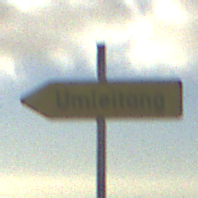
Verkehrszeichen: UmleitungswegweiserLinksweisend
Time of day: SunriseSunset
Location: Outdoor (Nature)
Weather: PartlyCloudy
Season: NotSpecified
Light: Natural